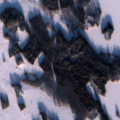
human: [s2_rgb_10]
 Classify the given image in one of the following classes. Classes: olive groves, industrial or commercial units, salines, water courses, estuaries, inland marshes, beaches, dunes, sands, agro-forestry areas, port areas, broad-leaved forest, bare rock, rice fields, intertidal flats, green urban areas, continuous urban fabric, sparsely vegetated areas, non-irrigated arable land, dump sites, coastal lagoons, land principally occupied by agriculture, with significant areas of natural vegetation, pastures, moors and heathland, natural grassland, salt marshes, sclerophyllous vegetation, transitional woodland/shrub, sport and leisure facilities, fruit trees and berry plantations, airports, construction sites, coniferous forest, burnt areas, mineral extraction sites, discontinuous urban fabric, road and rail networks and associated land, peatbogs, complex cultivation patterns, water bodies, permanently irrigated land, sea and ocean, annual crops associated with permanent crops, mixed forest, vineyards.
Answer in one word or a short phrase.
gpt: non-irrigated arable land, land principally occupied by agriculture, with significant areas of natural vegetation, mixed forest, water bodies